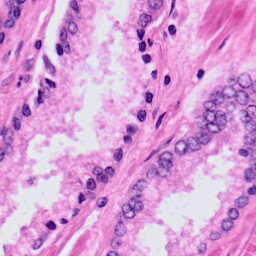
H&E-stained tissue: Prostate